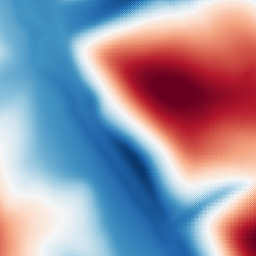
Category: multiscale
Decomposition family: dog
Decomposition parameters: sigma_low: 5
sigma_high: 100
Upsampling method: regularized
Upsampling parameters: scale: 4
lambda_reg: 0.1
Upsampling scale: 4